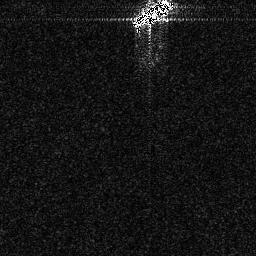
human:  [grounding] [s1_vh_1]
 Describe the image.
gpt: In the satellite image, there is  <ref>1 medium ship </ref> <box>[[51, 0, 66, 10, 0]]</box> located at top.